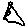
Label: triangle